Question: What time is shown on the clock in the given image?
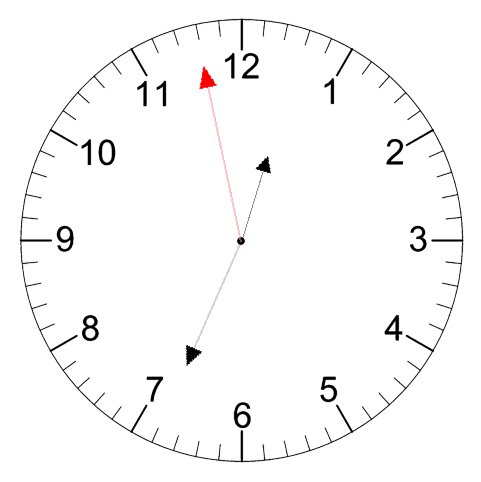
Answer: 12:33:58